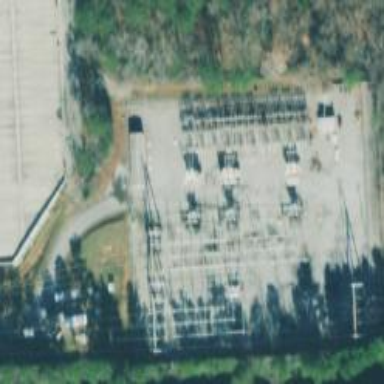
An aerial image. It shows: Switch for power supply.